Question: I have data like this. If the same id is present in the next row, I want to flag as Yes. If it is not present then Make it as 'No'. Can you kindly help me with the query?

Thanks
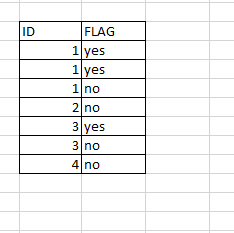
Answer: The problem with multiple rows for the same ID and no other column that can be used to futher narrow the sort sequence is that you need an order you can rely on. As the typical sulution for the general task to compare with the next row's ID is 'LEAD', you'll have two 'ORDER BY' clauses in your query, one for 'LEAD' and one for the query result, and you want to force them somehow to obey the same sort order. 'ORDER BY id' is not sufficent.
The best and easiest approach is probably to number the rows first, and then work on this data set.
'''
with numbered
(
select
id,
row_number() over (order by id) as rn
from mytable
)
select
id,
case when id = lead(id) over (order by rn) then 'yes' else 'no' end as flag
from numbered
order by rn;
'''